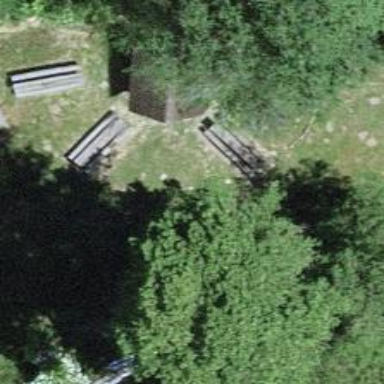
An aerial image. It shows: Picnic table located in leisure land area.